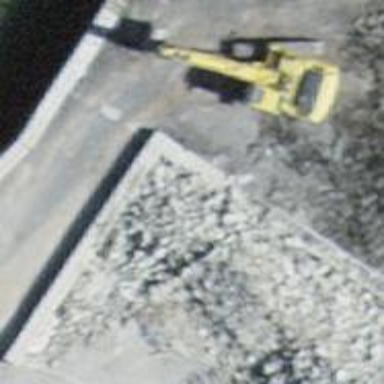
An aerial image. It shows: Wall barrier.